Часть A. Цепи трехфазного тока (3 балла) Наряду с обычным переменным током, представляющим собой одно синусоидальное колебание, в технике часто используется так называемый многофазный (и в частности трехфазный) ток. Такой ток представляет собой суперпозицию нескольких колебаний одинаковой частоты, сдвинутых друг относительно друга по фазе. Использование трехфазного тока позволяет передавать энергию на большие расстояния с меньшими потерями. Кроме этого, трехфазный ток удобнее использовать для питания электрических двигателей. Комбинируя между собой сдвинутые по фазе колебания, можно добиться постоянной по времени мощности на нагрузке (например на двигателе или нагревательном приборе). Генератор трехфазного тока можно моделировать как три генератора переменного тока одной частоты, напряжения которых сдвинуты друг относительно друга по фазе на треть периода. Провода, соединенные с выводами генераторов ($a$, $b$, $c$) называются линейными, а провод, подсоединенный к центру звезды ($O$) — нулевым (или нейтральным). Напряжение между двумя выводами генераторов, к которым подключены линейные провода, называется линейным. Напряжения между центром звезды и тремя выводами называются фазными напряжениями, они равны $$ \mathcal{E}_a = \mathcal{E}_0 \cos \omega t, \; \mathcal{E}_b = \mathcal{E}_0 \cos \left(\omega t - \frac{2\pi}{3}\right), \; \mathcal{E}_c = \mathcal{E}_0 \cos \left(\omega t - \frac{4 \pi}{3}\right). $$ В качестве нагрузки для генератора будем использовать 3 элемента $Z_a$, $Z_b$, $Z_c$, соединенных в виде звезды. Они соединяются с генератором проводами, сопротивление каждого из которых равно $r$. Внутренние сопротивление генераторов учитывать не нужно.
Линейное напряжение между выводами $a$ и $b$ можно представить в виде $\mathcal{E}_{ab} = \mathcal{E'_0} \cos \left(\omega t - \Delta \varphi \right)$, $\mathcal{E'_0} > 0$. Найдите $\mathcal{E'_0}$ и $ \Delta \varphi$. Выразите ответ через $\mathcal{E}_0$. Сопротивление каждого из соединительных проводов, соединяющих генератор и нагрузку, равно $r =5~\text{кОм}$, амплитуда напряжения каждого из генераторов $\mathcal{E}_0 = 310~\text{В}$, частота напряжения $f = 50~\text{Гц}$.
Пусть каждый из элементов нагрузки ($Z_a$, $Z_b$, $Z_c$) представляет собой последовательно соединенные резистор $R = 9~\text{кОм}$ и конденсатор $C= 2 \cdot 10^{-7}~\text{Ф}$. Найдите амплитуды тока через линейный провод $I_a$ и нулевой провод $I_0$ (формулу и численное значение).
Найдите коэффициент полезного действия схемы из пункта $\mathrm{A}2$ $\eta$ (формулу и численное значение). Коэффициентом полезного действия считайте отношение средней мощности, выделяющейся на нагрузке, к средней мощности, выделяющейся во всей цепи.
Часть B. Индукционный двигатель (6 баллов) В этой части мы будем изучать одну из наиболее распространенных конструкций двигателя на переменном токе. Двигатель состоит из двух частей: неподвижного статора и ротора, который может вращаться. Статор расположен вокруг ротора и содержит несколько катушек с током, создающих переменное магнитное поле. Это поле создает в роторе индукционные токи, на которые действует момент сил. Этот момент и заставляет ротор вращаться.  Будем использовать следующую модель двигателя. Статор представляет собой три квадратных рамки со стороной $a$. Рамки повернуты на $120^\circ$ друг относительно друга и на них подается трехфазное напряжение, так что токи в рамках имеют вид: $$ I_1 = I_0 \cos \omega t,\; I_2 = I_0 \cos \left( \omega t - \frac{2 \pi }{3}\right), \; I_3 = I_0 \cos \left( \omega t - \frac{4\pi}{3}\right). $$ В центре квадратов находится маленькая прямоугольная рамка площади $S$ (линейные размеры рамки много меньше стороны квадрата $a$), которая может свободно вращаться вокруг горизонтальной оси $z$, проходящей через центры всех рамок. Взаимное расположение рамок, направления токов в них и направления координатных осей указаны на рисунке. На втором рисунке изображено сечение рамок плоскостью $xy$, как оно выглядит, если смотреть со стороны положительных $z$. Положительным знакам токов (например $+I_1$), отвечают токи, которые текут к нам.
Пусть теперь нагрузка несимметричная: элементы $Z_b$ и $Z_c$ представляют собой резисторы с сопротивлением $R$, а элемент $Z_a$ — конденсатор с емкостью $С_1 = 10^{-9}~\text{Ф}$. Найдите численное значение коэффициента полезного действия схемы $\eta_1$ в этом случае. Получать аналитическое выражение для $\eta_1$ не требуется. Воспользуйтесь численными данными из пункта $A2$.
Пусть в одной из квадратных рамок со стороной $a$ в данный момент времени течет ток $I_0$. Найдите магнитное поле $B_0$ в центре квадрата, создаваемое только этой рамкой.
Будем теперь рассматривать поле, которое создают все три рамки, токи через которые указаны во введении. Докажите, что в этом случае магнитное поле вращается с постоянной угловой скоростью в плоскости $xy$, то есть его модуль постоянен и равен $B_1$, а угол с осью $x$ $\psi = \omega t + \psi_0$ (тогда $B_x = B_ 1 \cos \psi$, $B_y = B_1 \sin \psi$ ). Найдите $B_1$ и $\psi_0$. Выразите ответ через $B_0$.
Маленькая рамка в центре повернута так, что ее нормаль образует угол $\alpha$ с осью $x$. Найдите магнитный поток через нее в момент времени $t$. Выразите ответ через $B_1$, $S$, $\alpha$, $\omega$.
Пусть индуктивность рамки $L_2$, сопротивление $R_2$. Рамка вращается с постоянной угловой скоростью $\omega_1$, так что $\alpha = \omega_1 t$ ($0<\omega_1 < \omega$). В установившемся режиме ток в рамке зависит от времени как $$ $$ $$ I(t) = A \cos \left( \omega_2 t - \varphi_2\right). $$ Найдите $A$, $\omega_2$ и $\varphi_2$. Выразите ответ через параметры рамки, $B_1$, $\omega$, $\omega_1$.
Для того, чтобы обеспечить более равномерное вращение ротора, вместо одной рамки будем использовать три рамки, повернутых друг относительно друга на $120^\circ$ вокруг оси $z$ (то есть если положение одной рамки задается углом $\alpha$, положения остальных рамок задаются углами $\alpha_2 = \alpha + 2\pi/3$, $\alpha_3 = \alpha + 4\pi/3$). Рамки изолированы друг от друга, их взаимной индукцией можно пренебречь. Докажите, что проекция на ось $z$ момент сил, действующий на конструкцию из трех рамок, постоянен. Найдите ее величину $M_z$. Выразите ответ через параметры рамки, $B_1$, $\omega$, $\omega_1$.
Постройте качественный график зависимости $M _z(\omega_1)$ в диапазоне частот $0 < \omega_1 < \omega$. Укажите координаты характерных точек. Считайте, что $R_2/L_2 < \omega$.
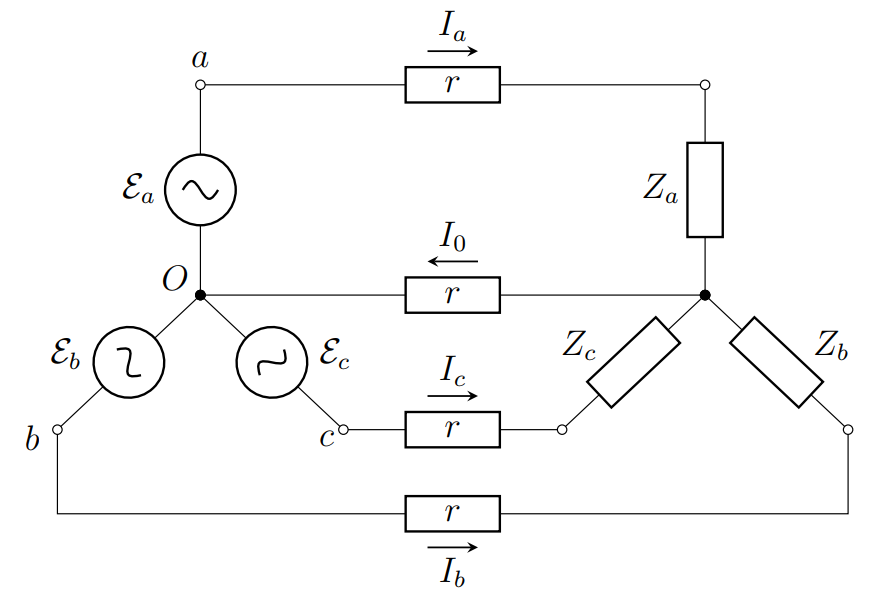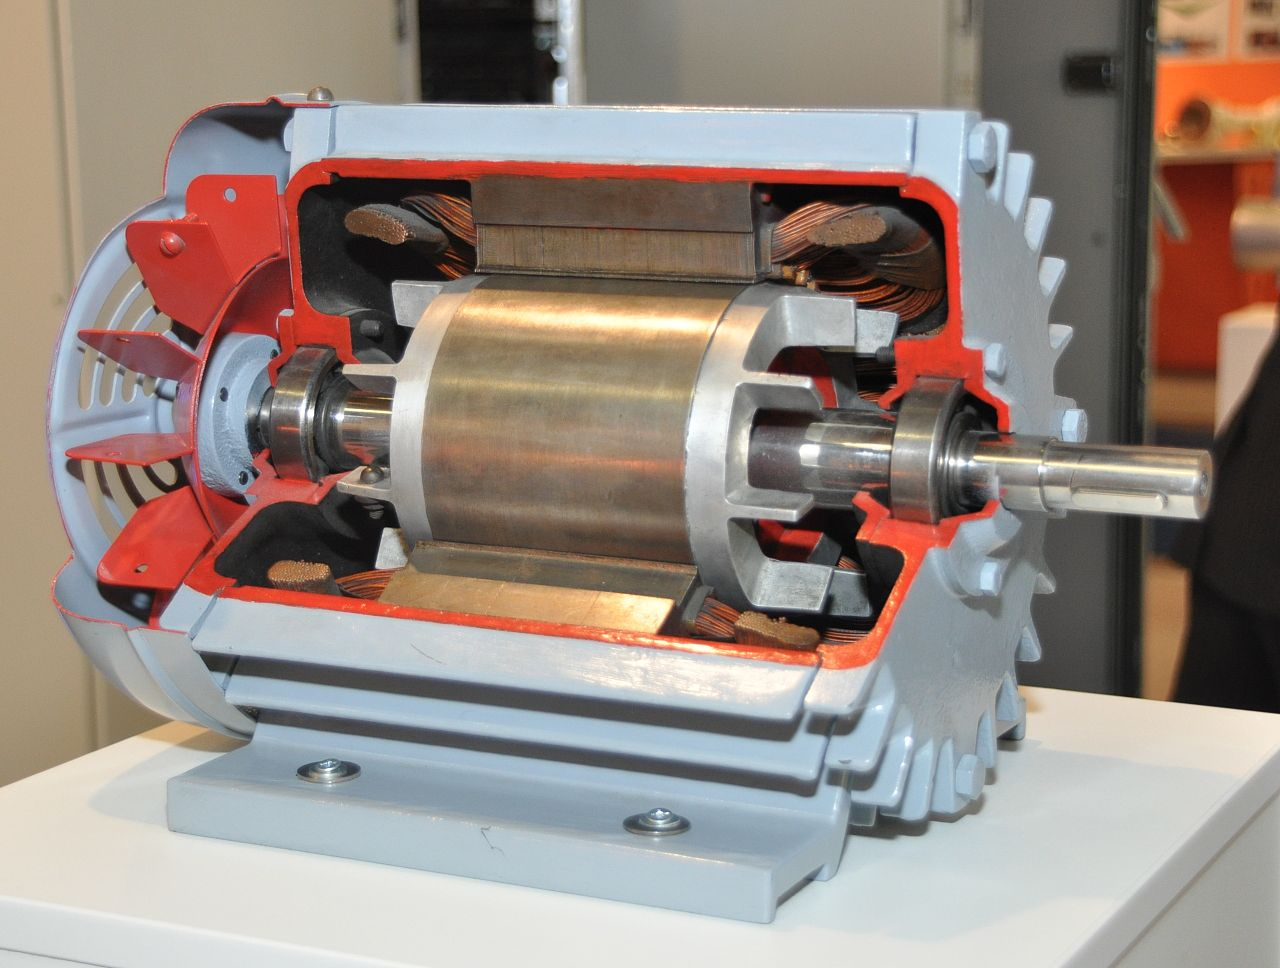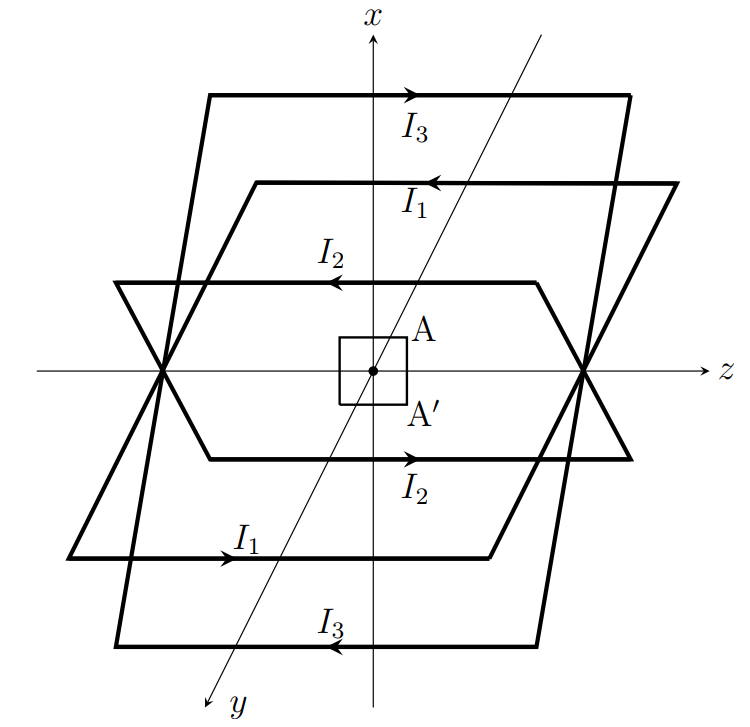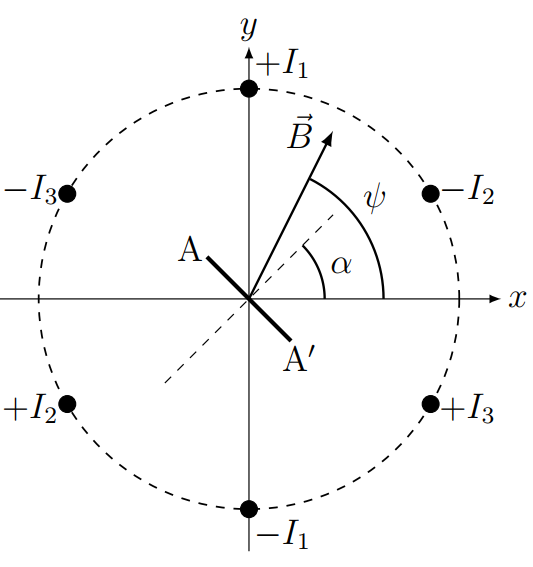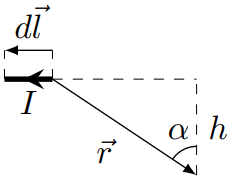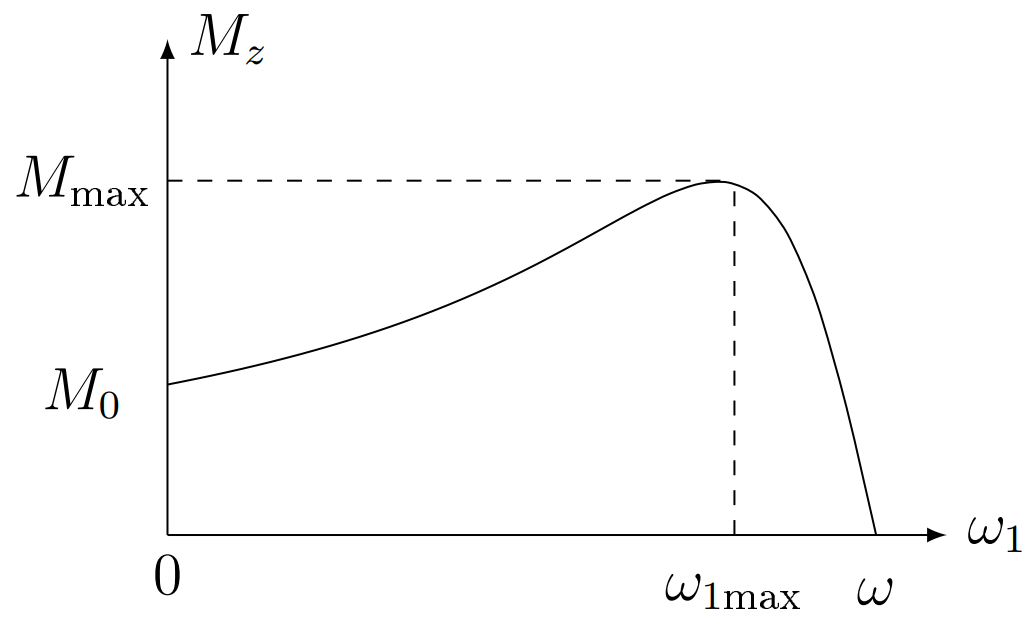
Линейное напряжение между выводами $a$ и $b$ можно представить в виде $\mathcal{E}_{ab} = \mathcal{E'_0}  \cos \left(\omega t - \Delta \varphi \right)$, $\mathcal{E'_0} > 0$. Найдите $\mathcal{E'_0}$ и $ \Delta \varphi$. Выразите ответ через $\mathcal{E}_0$.
Решение: $$ \mathcal{E}_{ab} = \mathcal{E}_{a} - \mathcal{E}_{b} =\mathcal{E}_{0} \left( \cos \left(\omega t\right) - \cos \left(\omega t - \frac{2\pi}{3}\right)\right). $$ Применив формулу разности косинусов, получим: $$ \mathcal{E}_{ab} = 2 \mathcal{E}_{0}\left(\sin\left(\omega t - \frac{\pi}{3}\right) \sin\left(- \frac{\pi}{3}\right)\right) = -\sqrt{3} \mathcal{E}_{0} \sin\left(\omega t - \frac{\pi}{3}\right). $$ Заменяем синус на требуемый косинус: $$ \mathcal{E}_{ab} = \sqrt{3} \mathcal{E}_{0}\cos \left(\omega t + \frac{\pi}{6}\right). $$ $\textit{Примечание.}$ В условии не была указана полярность $\mathcal{E}_{ab}$, поэтому возможен вариант $\mathcal{E}_{ab} = \mathcal{E}_{b} - \mathcal{E}_{a}$. В этом случае знак косинуса в окончательно выражении поменяется, что соответствует сдвигу фазы косинуса на $\pi$: $$ \mathcal{E}_{ab} = \sqrt{3} \mathcal{E}_{0}\cos \left(\omega t - \frac{ 5\pi}{6}\right). $$
Ответ: $$ \mathcal{E'_0} = \sqrt{3} \mathcal{E}_{0} \\ \Delta \varphi = -\frac{ \pi}{6} \quad либо \quad \Delta \varphi = \frac{ 5\pi}{6} $$

Пусть каждый из элементов нагрузки ($Z_a$, $Z_b$, $Z_c$) представляет собой последовательно соединенные резистор $R = 9~\text{кОм}$ и  конденсатор $C= 2 \cdot 10^{-7}~\text{Ф}$.   Найдите  амплитуды тока через линейный провод $I_a$ и нулевой провод $I_0$ (формулу и численное значение).
Решение: Воспользуемся методом комплексных амплитуд. Будем обозначать комплексные амплитуды чертой над соответствующими величинами. Запишем 2-й закон Кирхгофа для контура с током $I_a$: $$ \mathcal{E}_{a} = \overline{I_a}(R + r) - \overline{I_a}\frac{i}{\omega C} + \overline{I_0}r\tag{1}; $$ Аналогично для $I_b$, $I_c$: $$ \mathcal{E}_{b} = \overline{I_a}(R + r) - \overline{I_b}\frac{i}{\omega C} + \overline{I_0}r\tag{2}; $$ $$ \mathcal{E}_{c} = \overline{I_a}(R + r) - \overline{I_c}\frac{i}{\omega C} + \overline{I_0}r\tag{3}. $$ Также запишем 1-й закон Кирхгофа: $$ \overline{I_0} = \overline{I_a} + \overline{I_b} + \overline{I_c}\tag{4}. $$ Выразим $\overline{I_a}$, $\overline{I_b}$, $\overline{I_c}$ из $(1)$, $(2)$, $(3)$ соответственно и подставим в $(4)$: $$ \overline{I_0} = \frac{\mathcal{E}_{a} - \overline{I_0}r}{R+r - \frac{i}{\omega C}} + \frac{\mathcal{E}_{b} - \overline{I_0}r}{R+r - \frac{i}{\omega C}} + \frac{\mathcal{E}_{c} - \overline{I_0}r}{R+r - \frac{i}{\omega C}}. $$ Так как $$ \mathcal{E}_{a}+ \mathcal{E}_{b} +\mathcal{E}_{c} = 0, $$ получим $$ \overline{I_0} = 0. $$ С учетом этого имеем ответ для $\overline{I_a}$: $$ \overline{I_a} = \frac{\mathcal{E}_{0}}{\left(R + r \right) - \frac{i}{\omega C}}, \\ |\overline{I_a}| = I_a = \frac{\mathcal{E}_{0}}{\sqrt{\left(R + r \right)^2 + \frac{1}{(\omega C)^2}}}. $$
Ответ: $$ I_a = \frac{\mathcal{E}_{0}}{\sqrt{\left(R + r \right)^2 + \frac{1}{(\omega C)^2}}} \approx14{,}6мА; $$ $$ I_0 = 0. $$

Найдите коэффициент полезного действия схемы из пункта $\mathrm{A}2$ $\eta$ (формулу и численное значение). Коэффициентом полезного действия считайте отношение средней мощности, выделяющейся на нагрузке, к средней мощности, выделяющейся во всей цепи.
Решение: Мощность в схеме выделяется только на резисторах. Полезная мощность выделяется на резисторах $R$. Пусть для этого резистора сдвиг фаз равен $\Delta\varphi_1$. Мощность на резисторе $a$: $$ P_a = |\overline{I_a}|^2\cos^2(\omega t - \Delta \varphi_1)R = \frac{1}{2}|\overline{I_a}|^2R(1 + \cos(2(\omega t - \Delta \varphi_1)). $$ Так как среднее $\cos(2(\omega t - \Delta \varphi_1))$ за период равно $0$, средняя за период мощность: $$ \langle P_a \rangle = \frac{1}{2}|\overline{I_a}|^2R. $$ Видно, что сдвиг фаз $\Delta \varphi_1$ не влияет на $\langle P_a \rangle$, а значит: $$ \langle P_a \rangle = \langle P_b \rangle = \langle P_c \rangle. $$ Итого полезная мощность: $$ P_{пол} = \frac{3}{2}|\overline{I_a}|^2R. $$ Аналогично находим общую мощность в цепи: $$ P_{вся} = \frac{3}{2}|\overline{I_a}|^2(R + r). $$ По определению, данному в условии: $$ \eta = \frac{P_{пол}}{P_{вся}} = \frac{R}{R + r} \approx 64{,}3 \text%. $$
Ответ: $$ \eta = \frac{R}{R + r}\approx 64{,}3 \text%. $$

Пусть теперь нагрузка несимметричная: элементы $Z_b$ и $Z_c$ представляют собой резисторы с сопротивлением $R$, а элемент $Z_a$ — конденсатор с емкостью  $С_1 = 10^{-9}~\text{Ф}$. Найдите численное значение коэффициента полезного действия схемы $\eta_1$ в этом случае. Получать аналитическое выражение для $\eta_1$ не требуется. Воспользуйтесь численными данными из пункта $A2$.
Решение: Модуль импеданса конденсатора: $$ |Z_a| = \frac{1}{\omega C} = \frac{1}{2\pi f C} \approx 3183кОм. $$ Заметим, что $|Z_a|\gg R$, поэтому при расчете токов током через конденсатор можно пренебречь. Аналогично пункту $A2$ напишем законы Кирхгофа для цепи: $$ \overline{I_0} = \overline{I_b} + \overline{I_c}\tag{1}; $$ $$ \mathcal{E}_{0}\left(-\frac{\sqrt{3}}{2}i - \frac{1}{2}\right) = \overline{I_b}(R + r) + \overline{I_0}r\tag{2}; $$ $$ \mathcal{E}_{0}\left(\frac{\sqrt{3}}{2}i - \frac{1}{2}\right) = \overline{I_c}(R + r) + \overline{I_0}r\tag{3}. $$ Сложим $(2)$ и $(3)$ и воспользуемся $(1)$. Таким образом найдем $\overline{I_0}$: $$ \overline{I_0} = -\frac{\mathcal{E_0}}{R + 3r}. $$ Подставив найденное $\overline{I_0}$ в $(2)$ и $(3)$, находим $\overline{I_b}$ и $\overline{I_c}$: $$ \overline{I_b} = \frac{\mathcal{E_0}}{R + r}\left(-\frac{\sqrt{3}}{2}i + \left(\frac{r}{R + 3r} - \frac{1}{2} \right)\right); I \\ \overline{I_c} = \frac{\mathcal{E_0}}{R + r}\left(\frac{\sqrt{3}}{2}i + \left(\frac{r}{R + 3r} - \frac{1}{2} \right)\right); $$ Выражения для модулей: $$ |\overline{I_0}| = \frac{\mathcal{E_0}}{R + 3r} \approx 12{,}92мА; \\ |\overline{I_b}|= |\overline{I_с}| = \frac{\mathcal{E_0}}{R + r}\sqrt{\frac{3}{4} + \left(\frac{r}{R + 3r} - \frac{1}{2}\right)^2} \approx 20{,}23мА; $$ Находим средние полезную и общую мощности: $$ P_{пол} = 2\frac{1}{2}|\overline{I_b}|^2R; \\ P_{вся} = 2\frac{1}{2}|\overline{I_b}|^2(R+r) + \frac{1}{2}|\overline{I_0}|^2r; \\ \eta_1 = \frac{2|\overline{I_b}|^2R}{2|\overline{I_b}|^2(R+r) +|\overline{I_0}|^2r } \approx 59{,}9\text%. $$
Ответ: $$ \eta_1 \approx 59{,}9\text%. $$

Пусть в одной из квадратных рамок со стороной $a$ в данный момент времени течет ток $I_0$. Найдите магнитное поле $B_0$ в центре квадрата, создаваемое только этой рамкой.
Решение: Для одной стороны квадратной рамки $h = a/2$, $\alpha_2 = -\alpha_1 = \pi/4$. Тогда поле в центре рамки: $$ B_0 = 4\frac{\mu_0 I_0}{4\pi \frac{a}{2}}\left(2\frac{\sqrt{2}}{2}\right) = 2\sqrt{2}\frac{\mu_0I_0}{\pi a}. $$
Ответ: $$ B_0 = 2\sqrt{2}\frac{\mu_0I_0}{\pi a}. $$

Будем теперь рассматривать поле, которое создают все три рамки, токи через которые указаны во введении. Докажите, что  в этом случае магнитное поле вращается с постоянной угловой скоростью в плоскости $xy$, то есть его модуль постоянен и равен $B_1$, а угол с осью $x$ $\psi = \omega t + \psi_0$ (тогда $B_x = B_ 1 \cos \psi$, $B_y = B_1 \sin \psi$ ). Найдите $B_1$ и $\psi_0$. Выразите ответ через $B_0$.
Решение: Получим проекцию поля от трех рамок на $Ox$: $$ B_x = B_0\cos(\omega t) + B_0\cos\left(\omega t - \frac{2\pi}{3}\right)\cos\left(\frac{2\pi}{3}\right) + B_0\cos\left(\omega t - \frac{4\pi}{3}\right)\cos\left(\frac{4\pi}{3}\right) = \\ = B_0\left( \cos(\omega t) - \frac{1}{2}\left(cos\left(\omega t - \frac{2\pi}{3}\right)\ + \cos\left(\omega t - \frac{4\pi}{3}\right)\right)\right). $$ Применим формулу суммы косинусов: $$ B_0\left( \cos(\omega t) - \cos\left(\omega t -\pi\right) \cos\left(\frac{\pi}{3}\right)\right) = \frac{3}{2}B_0\cos(\omega t). $$ Аналогично можно рассчитать проекцию суммарного поля на $Oy$: $$ B_y = B_0\cos\left(\omega t - \frac{2\pi}{3}\right)\sin\left(\frac{\pi}{3}\right) - B_0\cos\left(\omega t - \frac{4\pi}{3}\right)\sin\left(\frac{\pi}{3}\right), \\ B_y = \frac{\sqrt{3}}{2}2\sin(\omega t - \pi)\sin\left(-\frac{\pi}{3}\right) = \frac{3}{2}B_0\sin(\omega t). $$ Оба выражения приводят к ответу: $$ B_1 = \frac{3}{2}B_0; \qquad \psi_0 = 0. $$ $\textit{Альтернативное решение.}$ Пусть $\vec{e_x}$, $\vec{e_y}$ — единичные вектора осей $x$, $y$ соответственно. Запишем с помощью них векторные выражения для полей от трех рамок: $$ \vec{B_a} = B_0\vec{e_x}\cos(\omega t); \\ \vec{B_b} = B_0\left(-\frac{1}{2}\vec{e_x} + \frac{\sqrt{3}}{2}\vec{e_y}\right)\cos\left(\omega t - \frac{2\pi}{3}\right); \\ \vec{B_c} = B_0\left(-\frac{1}{2}\vec{e_x} - \frac{\sqrt{3}}{2}\vec{e_y}\right)\cos\left(\omega t - \frac{4\pi}{3}\right). $$ Перейдем к комплексным амплитудам: $$ \vec{B_a} = B_0\vec{e_x}e^{i\omega t}; \\ \vec{B_b} = B_0\left(-\frac{1}{2}\vec{e_x} + \frac{\sqrt{3}}{2}\vec{e_y}\right)e^{i\omega t}e^{-i\frac{2\pi}{3}}; \\ \vec{B_c} = B_0\left(-\frac{1}{2}\vec{e_x} - \frac{\sqrt{3}}{2}\vec{e_y}\right)e^{i\omega t}e^{-i\frac{4\pi}{3}} = B_0\left(-\frac{1}{2}\vec{e_x} - \frac{\sqrt{3}}{2}\vec{e_y}\right)e^{i\omega t}e^{i\frac{2\pi}{3}}. $$ $$ \vec{B_1} = \vec{B_a}+\vec{B_b}+\vec{B_c} = B_0e^{i \omega t}\left(\vec{e_x}\left(1 - \frac{e^{i\frac{2\pi}{3}}+e^{-i\frac{2\pi}{3}}}{2}\right) - \sqrt{3}i\vec{e_y}\frac{e^{i\frac{2\pi}{3}} - e^{-i\frac{2\pi}{3}}}{2i}\right) = \\ = B_0e^{i \omega t}\left(\vec{e_x}\left(1 - \cos \left(\frac{2\pi}{3}\right)\right) - \sqrt{3} i\vec{e_y}\sin\left(\frac{2\pi}{3}\right)\right) = \\ =B_0e^{i \omega t}\left(\frac{3}{2}\vec{e_x} - \frac{3}{2}i\vec{e_y}\right). $$ Взяв действительную часть от выражения выше, получим: $$ \vec{B_1} = \frac{3}{2}B_0\left(\vec{e_x}\cos (\omega t) + \vec{e_y}\sin (\omega t)\right). $$ Отсюда следует полученный ранее ответ.
Ответ: $$ B_1 = \frac{3}{2}B_0; \qquad \psi_0 = 0. $$  $\textit{Альтернативное решение.}$ Пусть $\vec{e_x}$, $\vec{e_y}$ — единичные вектора осей $x$, $y$ соответственно. Запишем с помощью них векторные выражения для полей от трех рамок: $$ \vec{B_a} = B_0\vec{e_x}\cos(\omega t); \\ \vec{B_b} = B_0\left(-\frac{1}{2}\vec{e_x} + \frac{\sqrt{3}}{2}\vec{e_y}\right)\cos\left(\omega t - \frac{2\pi}{3}\right); \\ \vec{B_c} = B_0\left(-\frac{1}{2}\vec{e_x} - \frac{\sqrt{3}}{2}\vec{e_y}\right)\cos\left(\omega t - \frac{4\pi}{3}\right). $$ Перейдем к комплексным амплитудам: $$ \vec{B_a} = B_0\vec{e_x}e^{i\omega t}; \\ \vec{B_b} = B_0\left(-\frac{1}{2}\vec{e_x} + \frac{\sqrt{3}}{2}\vec{e_y}\right)e^{i\omega t}e^{-i\frac{2\pi}{3}}; \\ \vec{B_c} = B_0\left(-\frac{1}{2}\vec{e_x} - \frac{\sqrt{3}}{2}\vec{e_y}\right)e^{i\omega t}e^{-i\frac{4\pi}{3}} = B_0\left(-\frac{1}{2}\vec{e_x} - \frac{\sqrt{3}}{2}\vec{e_y}\right)e^{i\omega t}e^{i\frac{2\pi}{3}}. $$ $$ \vec{B_1} = \vec{B_a}+\vec{B_b}+\vec{B_c} = B_0e^{i \omega t}\left(\vec{e_x}\left(1 - \frac{e^{i\frac{2\pi}{3}}+e^{-i\frac{2\pi}{3}}}{2}\right) - \sqrt{3}i\vec{e_y}\frac{e^{i\frac{2\pi}{3}} - e^{-i\frac{2\pi}{3}}}{2i}\right) = \\ = B_0e^{i \omega t}\left(\vec{e_x}\left(1 - \cos \left(\frac{2\pi}{3}\right)\right) - \sqrt{3} i\vec{e_y}\sin\left(\frac{2\pi}{3}\right)\right) = \\ =B_0e^{i \omega t}\left(\frac{3}{2}\vec{e_x} - \frac{3}{2}i\vec{e_y}\right). $$ Взяв действительную часть от выражения выше, получим: $$ \vec{B_1} = \frac{3}{2}B_0\left(\vec{e_x}\cos (\omega t) + \vec{e_y}\sin (\omega t)\right). $$ Отсюда следует полученный ранее ответ.

Маленькая рамка в центре повернута так, что ее нормаль образует угол $\alpha$ с осью $x$. Найдите магнитный поток через нее в момент времени $t$. Выразите ответ через $B_1$, $S$, $\alpha$, $\omega$.
Ответ: $$ \Phi =B_1S\cos\left(\alpha - \omega t\right). $$

Пусть индуктивность рамки $L_2$, сопротивление $R_2$. Рамка вращается с постоянной угловой скоростью $\omega_1$, так что $\alpha = \omega_1 t$ ($0<\omega_1 < \omega$). В установившемся режиме ток в рамке зависит от времени как  $$  I(t) = A \cos \left( \omega_2 t  - \varphi_2\right).  $$  Найдите $A$, $\omega_2$ и $\varphi_2$. Выразите ответ через параметры рамки, $B_1$, $\omega$, $\omega_1$.
Решение: Полный поток магнитного поля через рамку создается вращающимся полем и током в рамке $I$ $$ \Phi_t = \Phi + L_2 I $$ Суммарная ЭДС индукции в рамке с током $I$: $$ \mathcal{E}= \dot{\Phi}_t = -\dot{\Phi}-L_2\dot{I}. $$ Из закона Ома для рамки $I R_2 = \mathcal{E}$ получим $$ -\dot{\Phi} = L_2\dot{I}+IR_2 $$ Это уравнение формально эквивалентно уравнению для $RL$-цепи с источником переменного напряжения $- \dot{\Phi}$. Будем записывать колебания в комплексном виде: $$ \Phi = B_1Se^{i (\omega - \omega_1) t}. $$ Поскольку поток меняется с частотой $\omega_2 = \omega - \omega_1$, с той же частотой будет меняться и ток. ЭДС индукции в рамке: $$ \mathcal{E} (t)= -\dot {\Phi} =- i \omega_2B_1Se^{i \omega_2 t}. $$ Подставим зависимость тока от времени в виде $I = \overline{I} e^{i \omega_2 t}$, получим $$ (i \omega_2 L_2 + R_2) \overline{I} = - i \omega_2 B_1 S; $$ $$ \overline{I} = -\frac{i(\omega - \omega_1)B_1S}{i(\omega - \omega_1)L_2 + R_2}. $$ Отсюда получаем ответы $$ \omega_2 = \omega - \omega_1 \\ A = |\overline{I}| = \frac{B_1S(\omega - \omega_1)}{\sqrt{R_2^2 + (\omega - \omega_1)^2L_2^2}} ; \\ \varphi_2 =\pi- \arctan\left(\frac{R_2}{(\omega - \omega_1) L_2}\right). $$
Ответ: $$ \omega_2 = \omega - \omega_1; \\ A = \frac{B_1S(\omega - \omega_1)}{\sqrt{R_2^2 + (\omega - \omega_1)^2L_2^2}}; \\ \varphi_2 =\pi - \arctan\left(\frac{R_2}{(\omega - \omega_1) L_2}\right). $$

Для того, чтобы обеспечить более равномерное вращение ротора, вместо одной рамки будем использовать три рамки, повернутых друг относительно друга на $120^\circ$ вокруг оси $z$ (то есть если положение одной рамки задается углом $\alpha$, положения остальных рамок задаются углами $\alpha_2 = \alpha + 2\pi/3$, $\alpha_3 = \alpha + 4\pi/3$). Рамки изолированы друг от друга, их взаимной индукцией можно пренебречь. Докажите, что проекция на ось $z$ момент сил, действующий на конструкцию из трех рамок, постоянен. Найдите ее величину $M_z$. Выразите ответ через параметры рамки,   $B_1$, $\omega$, $\omega_1$.
Решение: Магнитный поток вращающегося магнитного поля через $i$-ю рамку ($i = 1,\, 2,\, 3$) равен $\Phi_i = B_1 S \cos (\omega_2 t - \alpha_{0i})$ ($\alpha _{01} = 0$, $\alpha_{02} = 2\pi/3 = \Delta \alpha$, $\alpha_{03} = 4\pi/3 = 2 \Delta \alpha$). Таким образом, магнитный поток через вторую и третью рамку запаздывают на $2\pi/3$ и $4 \pi/3$. Тогда токи через эти рамки запаздывают на такую же фазу. Магнитный момент рамки с током $I$ площадью $S$ $$ m = IS, $$ на $i$-тую рамку действует момент сил $$ \vec {M_i} = [\vec{m_i} \times \vec {B}]. $$ В проекции на $Oz$: $$ M_{iz} = m_iB_1\sin(\psi - \alpha_i). $$ Таким образом (обозначения для тока взяты из предыдущего пункта): $$ M_z =B_1AS(\sin(\omega_2 t)\cos(\omega_2 t - \varphi_2) + \sin(\omega_2 t-\Delta\alpha)\cos(\omega_2 t - \varphi_2-\Delta\alpha) + \\ + \sin(\omega_2 t-2\Delta\alpha)\cos(\omega_2 t - \varphi_2 - 2\Delta\alpha)). $$ Применим формулу произведения синуса на косинус: $$ M_z = \frac{1}{2}B_1AS\left(\sin \varphi_2 + \sin(2\omega_2 t - \varphi_2)+\sin \varphi_2 + \sin(2\omega_2 t - \varphi_2 - 2\Delta\alpha) )+\\ + \sin \varphi_2 + \sin(2\omega_2 t - \varphi_2 - 4\Delta\alpha \right) $$ Сумма трех синусов, зависящих от времени, обращается в 0, поэтому $$ M_z= \frac{3}{2}B_1AS\sin \varphi_2. $$ Подставив $\varphi_2$, $A$, получим $$ \sin \varphi_2 = \sin \left( \arctan \frac{R_2}{(\omega - \omega_1)L_2}\right) = \frac{R_2}{\sqrt{R_2^2 + (\omega- \omega_1)^2 R_2^2}}. $$ $\textit{Альтернативное решение.}$ Найдем суммарный момент трех рамок с током. Эта задача математически эквивалентна задаче о нахождении суммарного магнитного поля от трех внешних рамок с током. Действительно, магнитный момент каждой следующей рамки повернут на $120^\circ$ градусов относительно магнитного момента предыдущей рамки, и запаздывает по фазе на $2\pi/3$. Рассмотрим сначала задачу в системе отсчета вращающихся рамок. Тогда если $m_0 = AS$ — амплитуда магнитного момента от одной рамки, то величина суммарного магнитного момента $m_1 = \dfrac{3}{2} m_0$, а магнитный момент вращается с угловой скоростью $\omega_2$. При этом начальная фаза магнитного момента равна $- \varphi_2$, поскольку все токи запаздывают относительно магнитного поля на эту фазу. Поскольку сами рамки вращаются с угловой скоростью $\omega_1$, относительно лабораторной системы отсчета магнитный момент вращается с угловой скоростью $\omega_1 + \omega_2 = \omega$. Угловые скорости магнитного момента и магнитного поля совпадают, поэтому угол между ними остается постоянным. Отсюда следует, что момент сил также постоянен и равен $$ M_z = \frac{3}{2} m_0 B_1 \sin \varphi_2 =\frac{3}{2} AS B_1 \sin \varphi_2. $$ Таким образом, получаем прежний ответ.
Ответ: $$ M_z = \frac{3}{2}B_1^2S^2\frac{(\omega - \omega_1)R_2}{(\omega - \omega_1)^2L_2^2 + R_2^2}. $$  $\textit{Альтернативное решение.}$ Найдем суммарный момент трех рамок с током. Эта задача математически эквивалентна задаче о нахождении суммарного магнитного поля от трех внешних рамок с током. Действительно, магнитный момент каждой следующей рамки повернут на $120^\circ$ градусов относительно магнитного момента предыдущей рамки, и запаздывает по фазе на $2\pi/3$. Рассмотрим сначала задачу в системе отсчета вращающихся рамок. Тогда если $m_0 = AS$ — амплитуда магнитного момента от одной рамки, то величина суммарного магнитного момента $m_1 = \dfrac{3}{2} m_0$, а магнитный момент вращается с угловой скоростью $\omega_2$. При этом начальная фаза магнитного момента равна $- \varphi_2$, поскольку все токи запаздывают относительно магнитного поля на эту фазу. Поскольку сами рамки вращаются с угловой скоростью $\omega_1$, относительно лабораторной системы отсчета магнитный момент вращается с угловой скоростью $\omega_1 + \omega_2 = \omega$. Угловые скорости магнитного момента и магнитного поля совпадают, поэтому угол между ними остается постоянным. Отсюда следует, что момент сил также постоянен и равен $$ M_z = \frac{3}{2} m_0 B_1 \sin \varphi_2 =\frac{3}{2} AS B_1 \sin \varphi_2. $$ Таким образом, получаем прежний ответ.

Постройте качественный график зависимости $M _z(\omega_1)$ в диапазоне частот $0 < \omega_1 < \omega$. Укажите координаты характерных точек. Считайте, что $R_2/L_2 < \omega$.
Решение: Перепишем выражение для момента сил в виде $$ M = \frac{3}{2}B_1^2S^2\frac{R_2}{L_2^2}\frac{1}{(\omega - \omega_1)+ \frac{R_2^2}{L_2^2}\frac{1}{(\omega - \omega_1)}}. $$ Максимуму момента отвечает минимум знаменателя $$ (\omega - \omega_1)+ \frac{R_2^2}{L_2^2}\frac{1}{(\omega - \omega_1)}. $$ Взяв производную по $\omega - \omega_1$, получим, что экстремуму соответствует $$ \omega - \omega_{1max} = \frac{R_2}{L_2}; \\ \omega_{1max} = \omega - \frac{R_2}{L_2}. $$ Максимальное значение момента $M_{max} = \frac{3}{4}\frac{B_1^2 S^2}{L_2}$. Любопытно отметить, что $M_{max}$ не зависит от $R_2$. При $\omega_1$ = 0 $$ M_0 = \frac{3}{2}B_1^2S^2\frac{\omega R_2}{\omega^2L_2^2 + R_2^2}. $$
Ответ: $$ \omega_{1max} = \omega - \frac{R_2}{L_2}; \quad M_{max} = \frac{3}{4}\frac{B_1^2 S^2}{L_2}; \quad M_0 = \frac{3}{2}B_1^2S^2\frac{\omega R_2}{\omega^2L_2^2 + R_2^2}. $$
Темы:
T, Цепи, Сборы XY, X, Движение в магнитном поле, Переменный ток, Электродвигатель, 2023